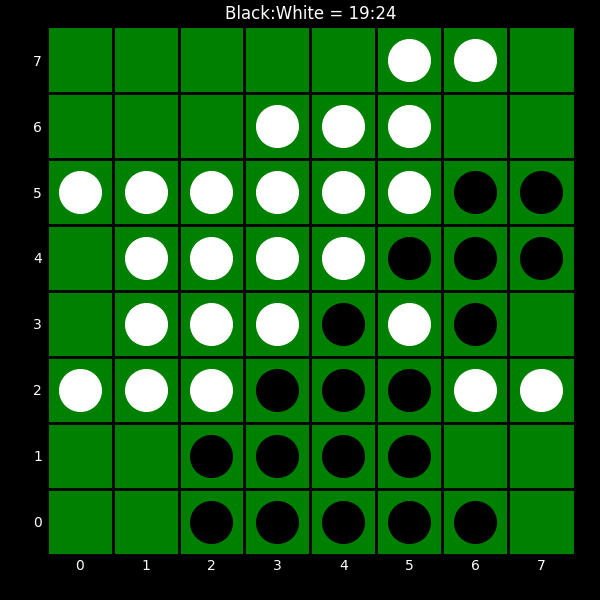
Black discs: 19
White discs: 24